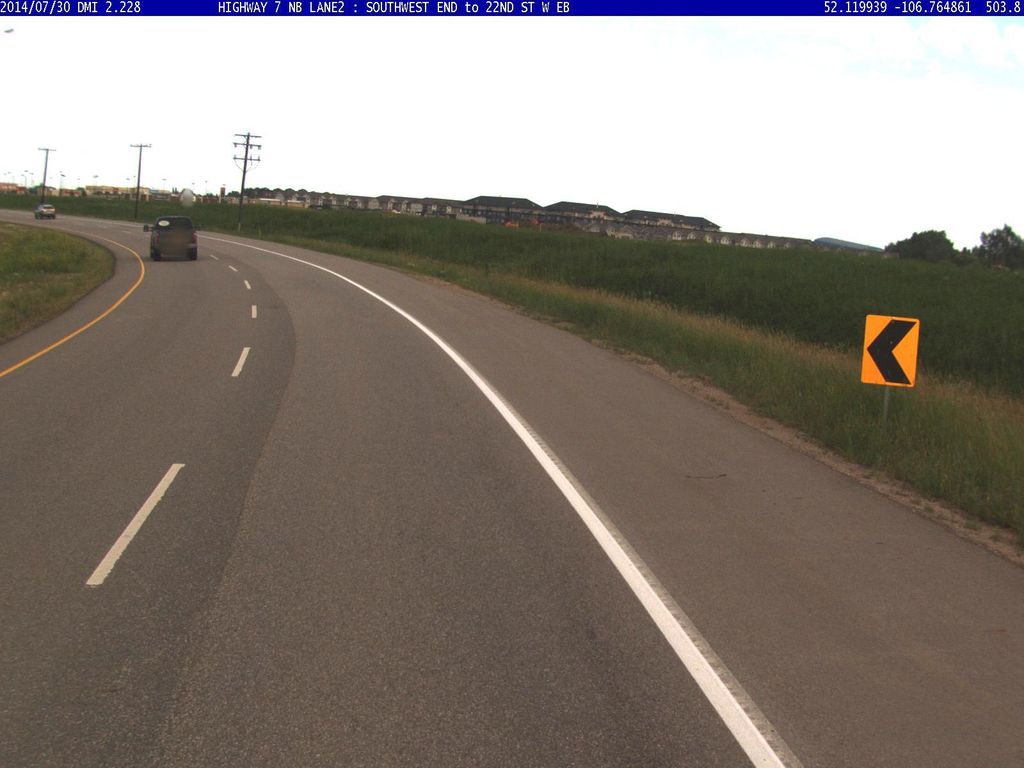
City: saskatoon